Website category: sports
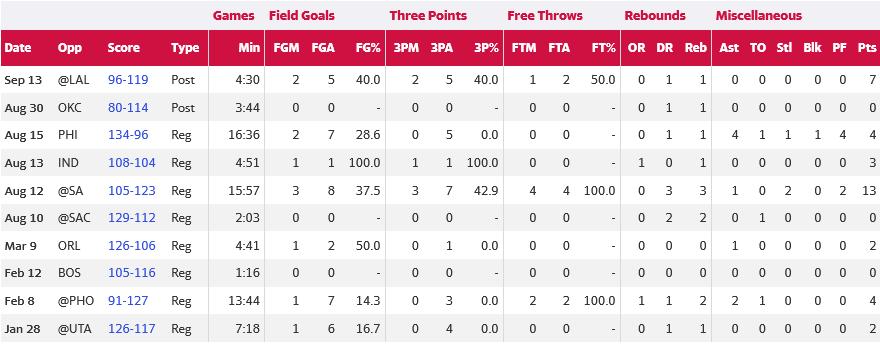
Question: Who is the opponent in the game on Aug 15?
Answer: PHI

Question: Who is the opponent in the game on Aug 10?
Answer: SAC

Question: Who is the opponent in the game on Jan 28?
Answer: UTA

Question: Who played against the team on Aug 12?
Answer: SA

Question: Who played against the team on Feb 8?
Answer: PHO

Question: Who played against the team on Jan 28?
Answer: UTA

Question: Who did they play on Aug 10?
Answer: SAC

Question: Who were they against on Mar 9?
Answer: ORL

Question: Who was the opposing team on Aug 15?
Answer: PHI

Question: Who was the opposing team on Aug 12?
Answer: SA

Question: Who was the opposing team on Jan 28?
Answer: UTA

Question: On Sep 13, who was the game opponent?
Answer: LAL

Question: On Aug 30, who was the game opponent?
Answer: OKC

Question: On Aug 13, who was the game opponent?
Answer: IND

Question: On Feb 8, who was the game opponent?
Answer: PHO

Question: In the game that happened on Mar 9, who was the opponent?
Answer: ORL

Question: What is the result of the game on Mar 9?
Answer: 126-106

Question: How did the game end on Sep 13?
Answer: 96-119

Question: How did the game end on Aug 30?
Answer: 80-114

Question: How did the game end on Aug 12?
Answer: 105-123

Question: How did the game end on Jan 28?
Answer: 126-117

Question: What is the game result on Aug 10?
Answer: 129-112

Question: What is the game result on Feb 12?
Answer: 105-116

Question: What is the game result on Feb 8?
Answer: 91-127

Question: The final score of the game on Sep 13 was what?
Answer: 96-119

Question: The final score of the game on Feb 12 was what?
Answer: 105-116

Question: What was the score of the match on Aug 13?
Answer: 108-104

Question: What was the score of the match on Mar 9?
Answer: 126-106

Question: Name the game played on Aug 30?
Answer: Post

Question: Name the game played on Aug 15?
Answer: Reg

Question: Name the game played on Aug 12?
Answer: Reg

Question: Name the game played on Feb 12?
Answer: Reg

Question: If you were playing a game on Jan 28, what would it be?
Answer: Reg

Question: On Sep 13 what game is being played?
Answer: Post

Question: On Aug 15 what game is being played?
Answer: Reg

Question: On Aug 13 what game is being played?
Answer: Reg

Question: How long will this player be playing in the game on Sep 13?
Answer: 4:30

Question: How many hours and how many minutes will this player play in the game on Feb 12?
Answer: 1:16

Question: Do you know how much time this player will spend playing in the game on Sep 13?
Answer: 4:30

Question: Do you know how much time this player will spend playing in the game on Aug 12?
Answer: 15:57

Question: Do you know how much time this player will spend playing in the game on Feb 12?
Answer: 1:16

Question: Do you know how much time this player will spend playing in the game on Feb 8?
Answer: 13:44

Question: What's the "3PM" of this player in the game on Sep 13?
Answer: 2

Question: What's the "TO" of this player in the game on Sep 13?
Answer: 0

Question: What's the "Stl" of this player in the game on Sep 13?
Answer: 0

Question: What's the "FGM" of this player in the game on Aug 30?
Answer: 0

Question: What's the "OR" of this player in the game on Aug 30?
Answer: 0

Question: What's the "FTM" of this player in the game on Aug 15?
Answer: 0

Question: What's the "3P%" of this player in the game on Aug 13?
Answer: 100.0

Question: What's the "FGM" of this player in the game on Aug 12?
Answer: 3

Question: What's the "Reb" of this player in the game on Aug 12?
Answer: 3

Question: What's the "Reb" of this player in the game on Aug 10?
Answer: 2

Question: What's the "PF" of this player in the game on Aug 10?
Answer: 0

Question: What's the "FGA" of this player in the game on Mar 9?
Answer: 2

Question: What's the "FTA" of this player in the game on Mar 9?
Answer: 0

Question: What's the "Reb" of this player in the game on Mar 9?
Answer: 0

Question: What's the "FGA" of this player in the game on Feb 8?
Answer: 7

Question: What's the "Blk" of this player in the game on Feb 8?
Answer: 0

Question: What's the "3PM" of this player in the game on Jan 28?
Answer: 0

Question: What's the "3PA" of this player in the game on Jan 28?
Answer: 4

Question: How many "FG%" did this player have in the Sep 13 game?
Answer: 40.0

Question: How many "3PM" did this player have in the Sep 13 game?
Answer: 2

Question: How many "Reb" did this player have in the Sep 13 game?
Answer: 1

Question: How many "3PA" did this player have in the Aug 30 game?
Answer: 0